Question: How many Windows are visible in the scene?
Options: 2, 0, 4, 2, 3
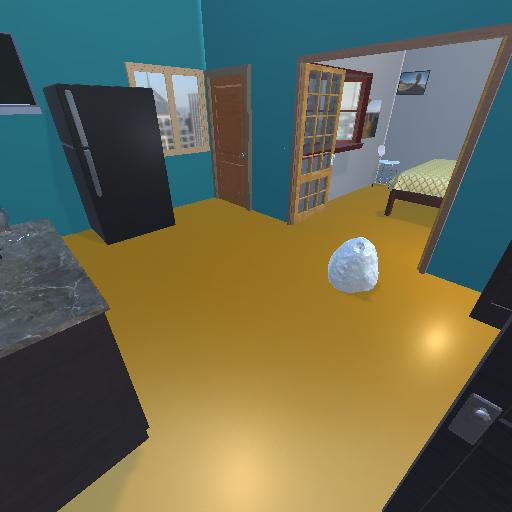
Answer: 2